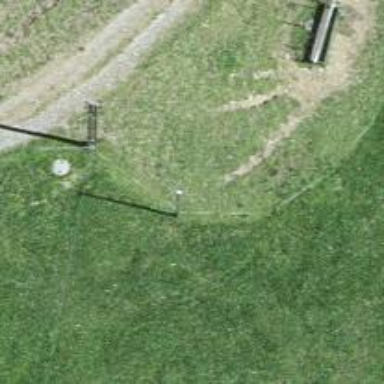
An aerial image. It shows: Minor power line.